Interaction volume radius: 5 \u00c5
Interaction volume height: 15 \u00c5
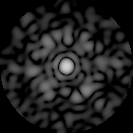
Disorder parameter: 0.7287